Question: I'm trying to port a Win32 app to Python using pyqt for the GUI, but I can't seem to get a simple window with a text label and edit field such as the following simple Win32 style (basically WS_EX_CLIENTEDGE):

I played with setFrameStyle (ie using different styles and sunken - and then for a good measure all other sensible combinations) of the two widgets and used setContentsMargins() to zero to get it to fill all the space, but the qt window still looks quite different with regard to the border.
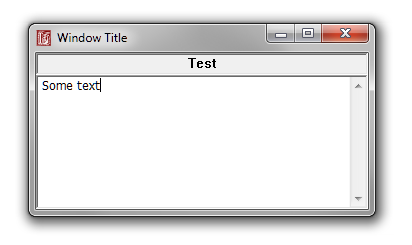
Answer: I get pretty close with the following (using QtGui.QFrame.WinPanel):
'''
import sys
from PySide import QtGui, QtCore
class Example(QtGui.QWidget):
def __init__(self):
super(Example, self).__init__()
self.initUI()
def initUI(self):
label = QtGui.QLabel("Test")
label.setAlignment(QtCore.Qt.AlignCenter)
label.setFrameStyle(QtGui.QFrame.WinPanel | QtGui.QFrame.Sunken)
edit = QtGui.QTextEdit()
edit.setFrameStyle(QtGui.QFrame.WinPanel | QtGui.QFrame.Sunken)
edit.setText("Some text")
edit.moveCursor(QtGui.QTextCursor.MoveOperation.End)
vbox = QtGui.QVBoxLayout()
vbox.setContentsMargins(1, 1, 1, 1)
vbox.setSpacing(1)
vbox.addWidget(label)
vbox.addWidget(edit)
self.setLayout(vbox)
self.setGeometry(300, 300, 300, 150)
self.setWindowTitle('Window Title')
self.show()
def main():
app = QtGui.QApplication(sys.argv)
ex = Example()
sys.exit(app.exec_())
if __name__ == '__main__':
main()
'''
<URL> docs has an excellent overview of different frame styles.
To get closer than setFrameStyle allows, you need to paint you own widgets/panels, or use something other than QT.
<URL>
<URL>